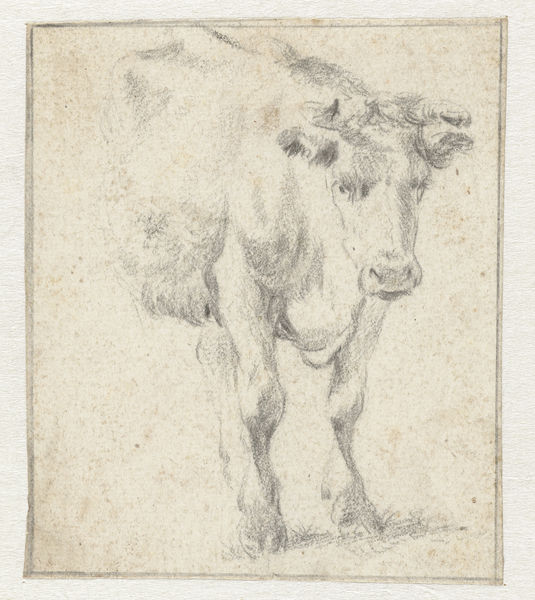
Titel: Studie van een koe
Künstler: Dirk Stoop
Standort: Amsterdam
Institution: Rijksmuseum
Schlagwörter: white, black, face, gray, grey, nose, two, eyes, feet, grass, drawing, paper, look, fur, outline, sketch, art, back, ears, foot, study, pencil, animal, legs, cattle, cow, stare, bull, greyscale, horns, hooves, simple, body, muscle, big, unfinished, moo, boar, muzzle, tender, half, drwing, beef, drawng, hamburger, heffer